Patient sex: M
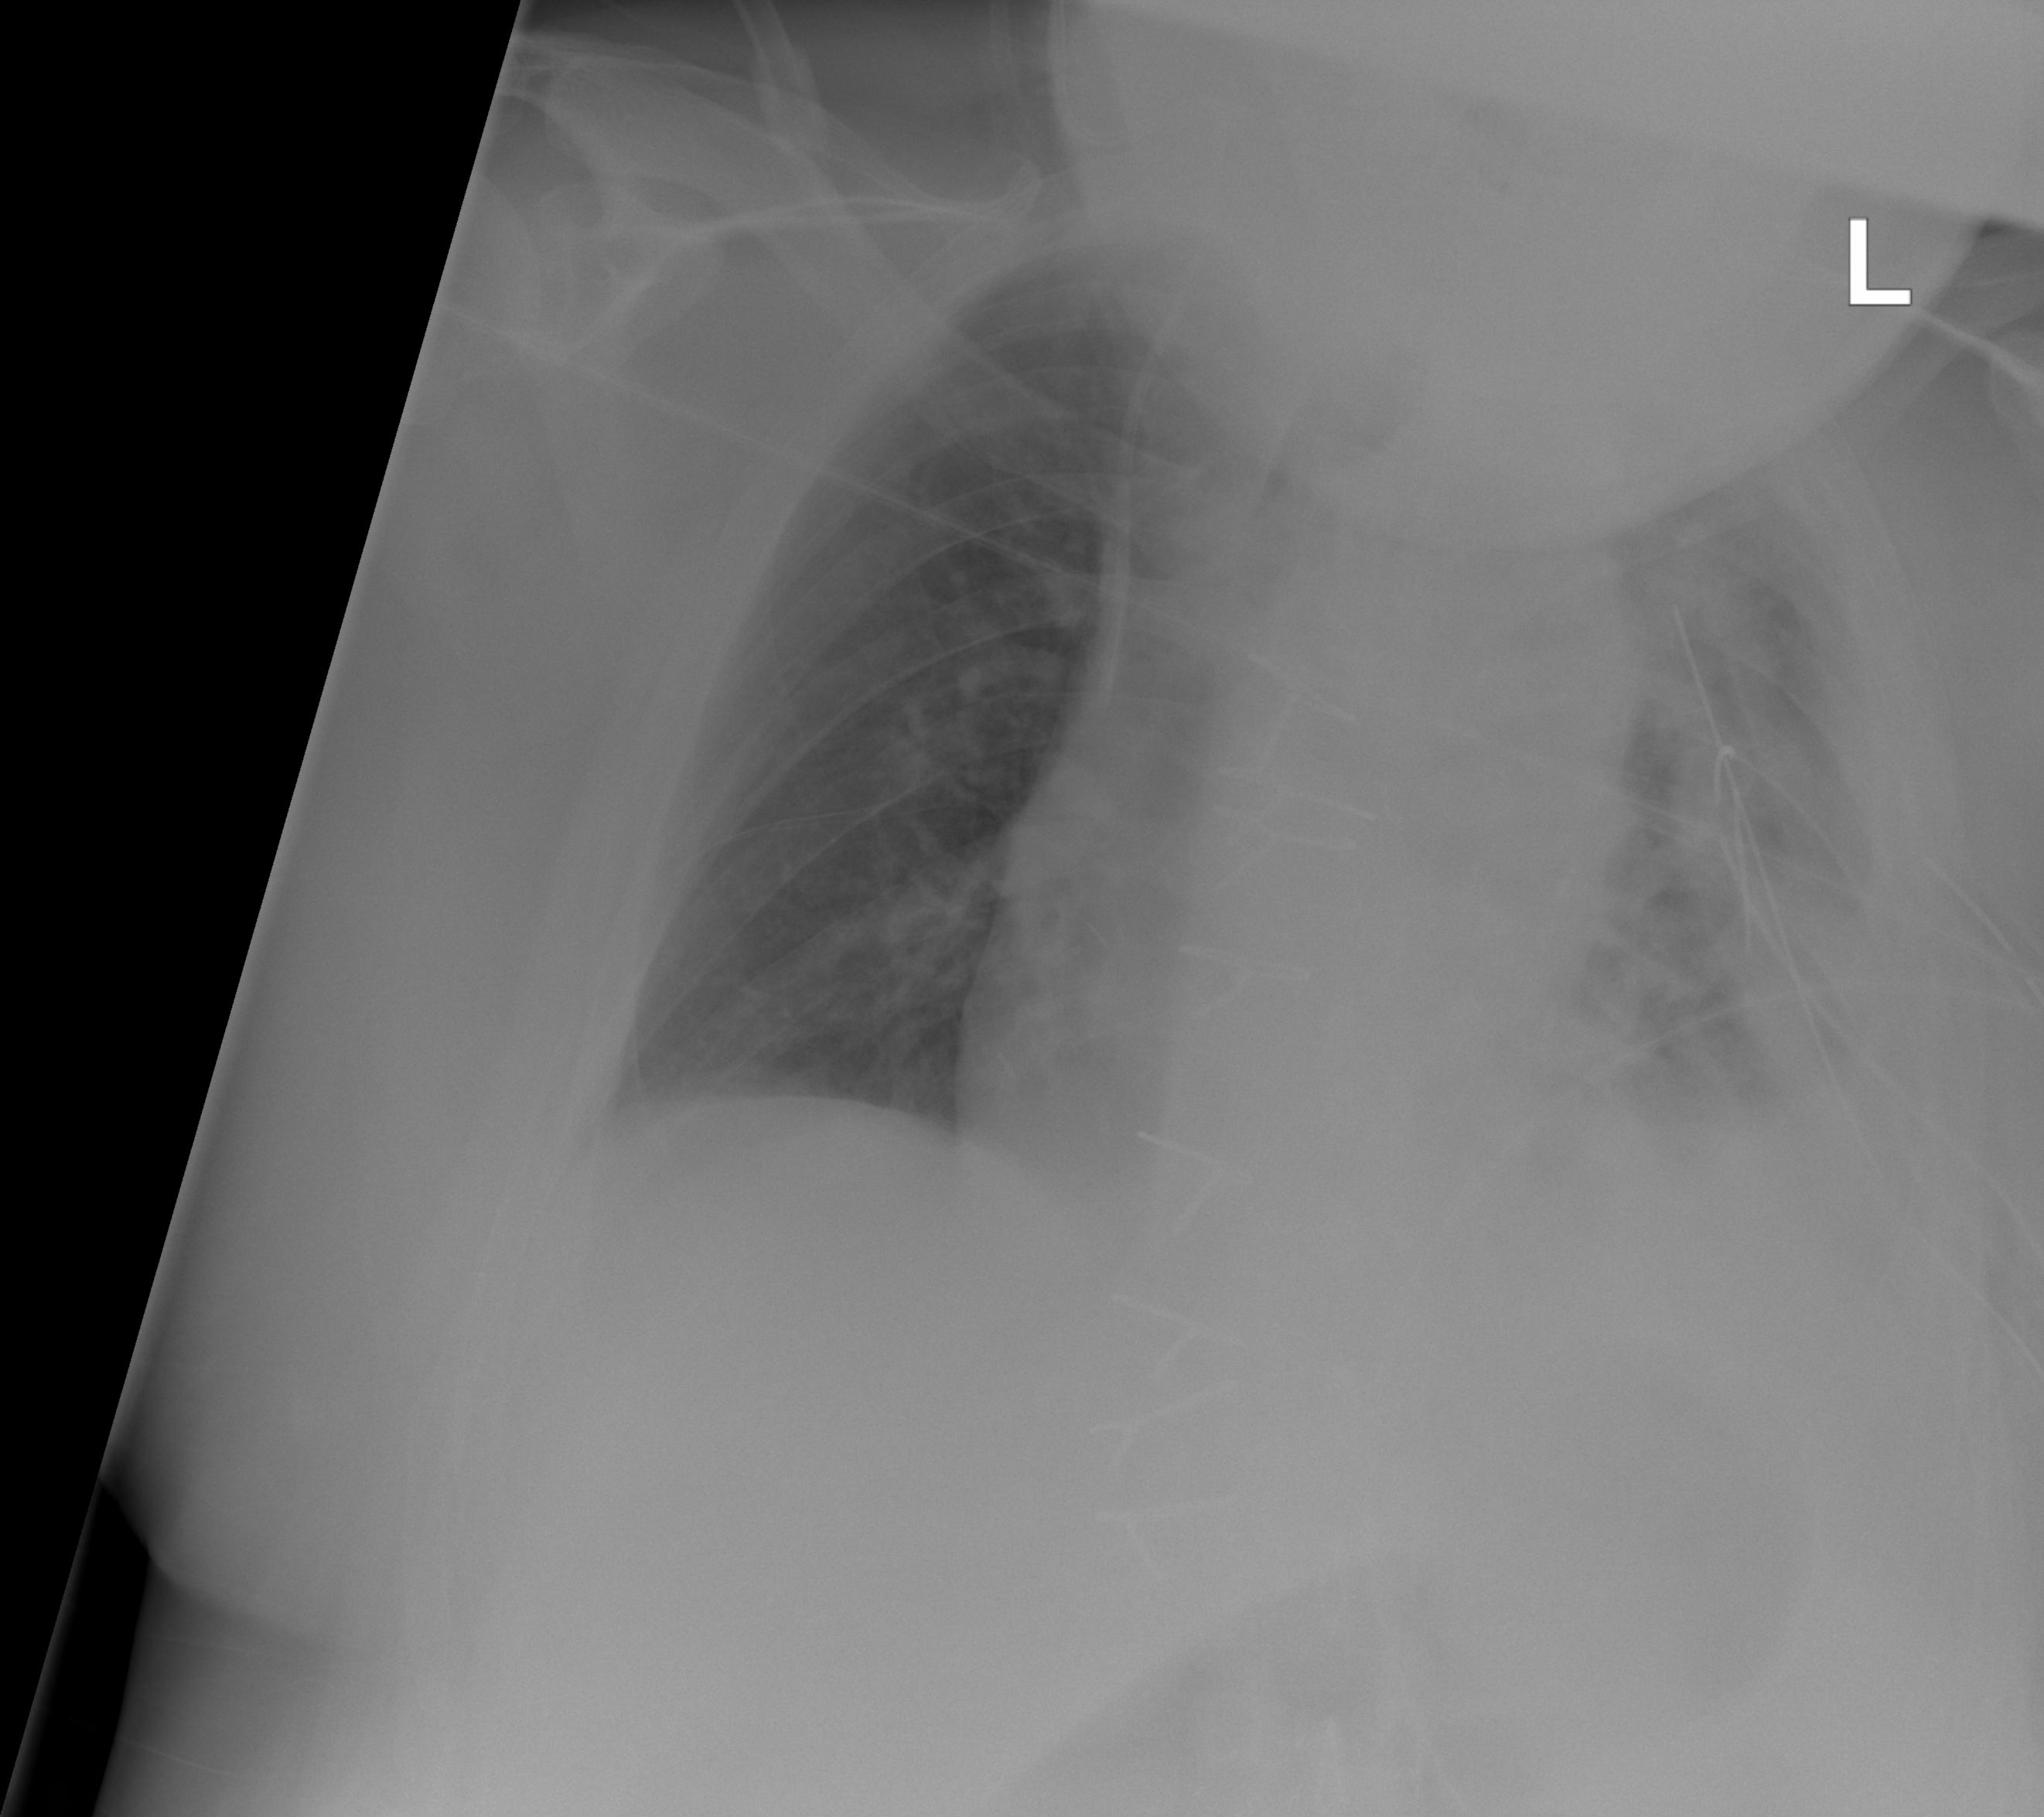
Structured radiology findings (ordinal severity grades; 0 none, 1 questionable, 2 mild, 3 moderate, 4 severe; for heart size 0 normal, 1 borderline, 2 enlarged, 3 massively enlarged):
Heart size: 2
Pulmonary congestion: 1
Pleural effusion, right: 0
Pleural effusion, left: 3
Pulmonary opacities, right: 0
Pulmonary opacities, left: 2
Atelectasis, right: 1
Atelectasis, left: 2